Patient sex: F
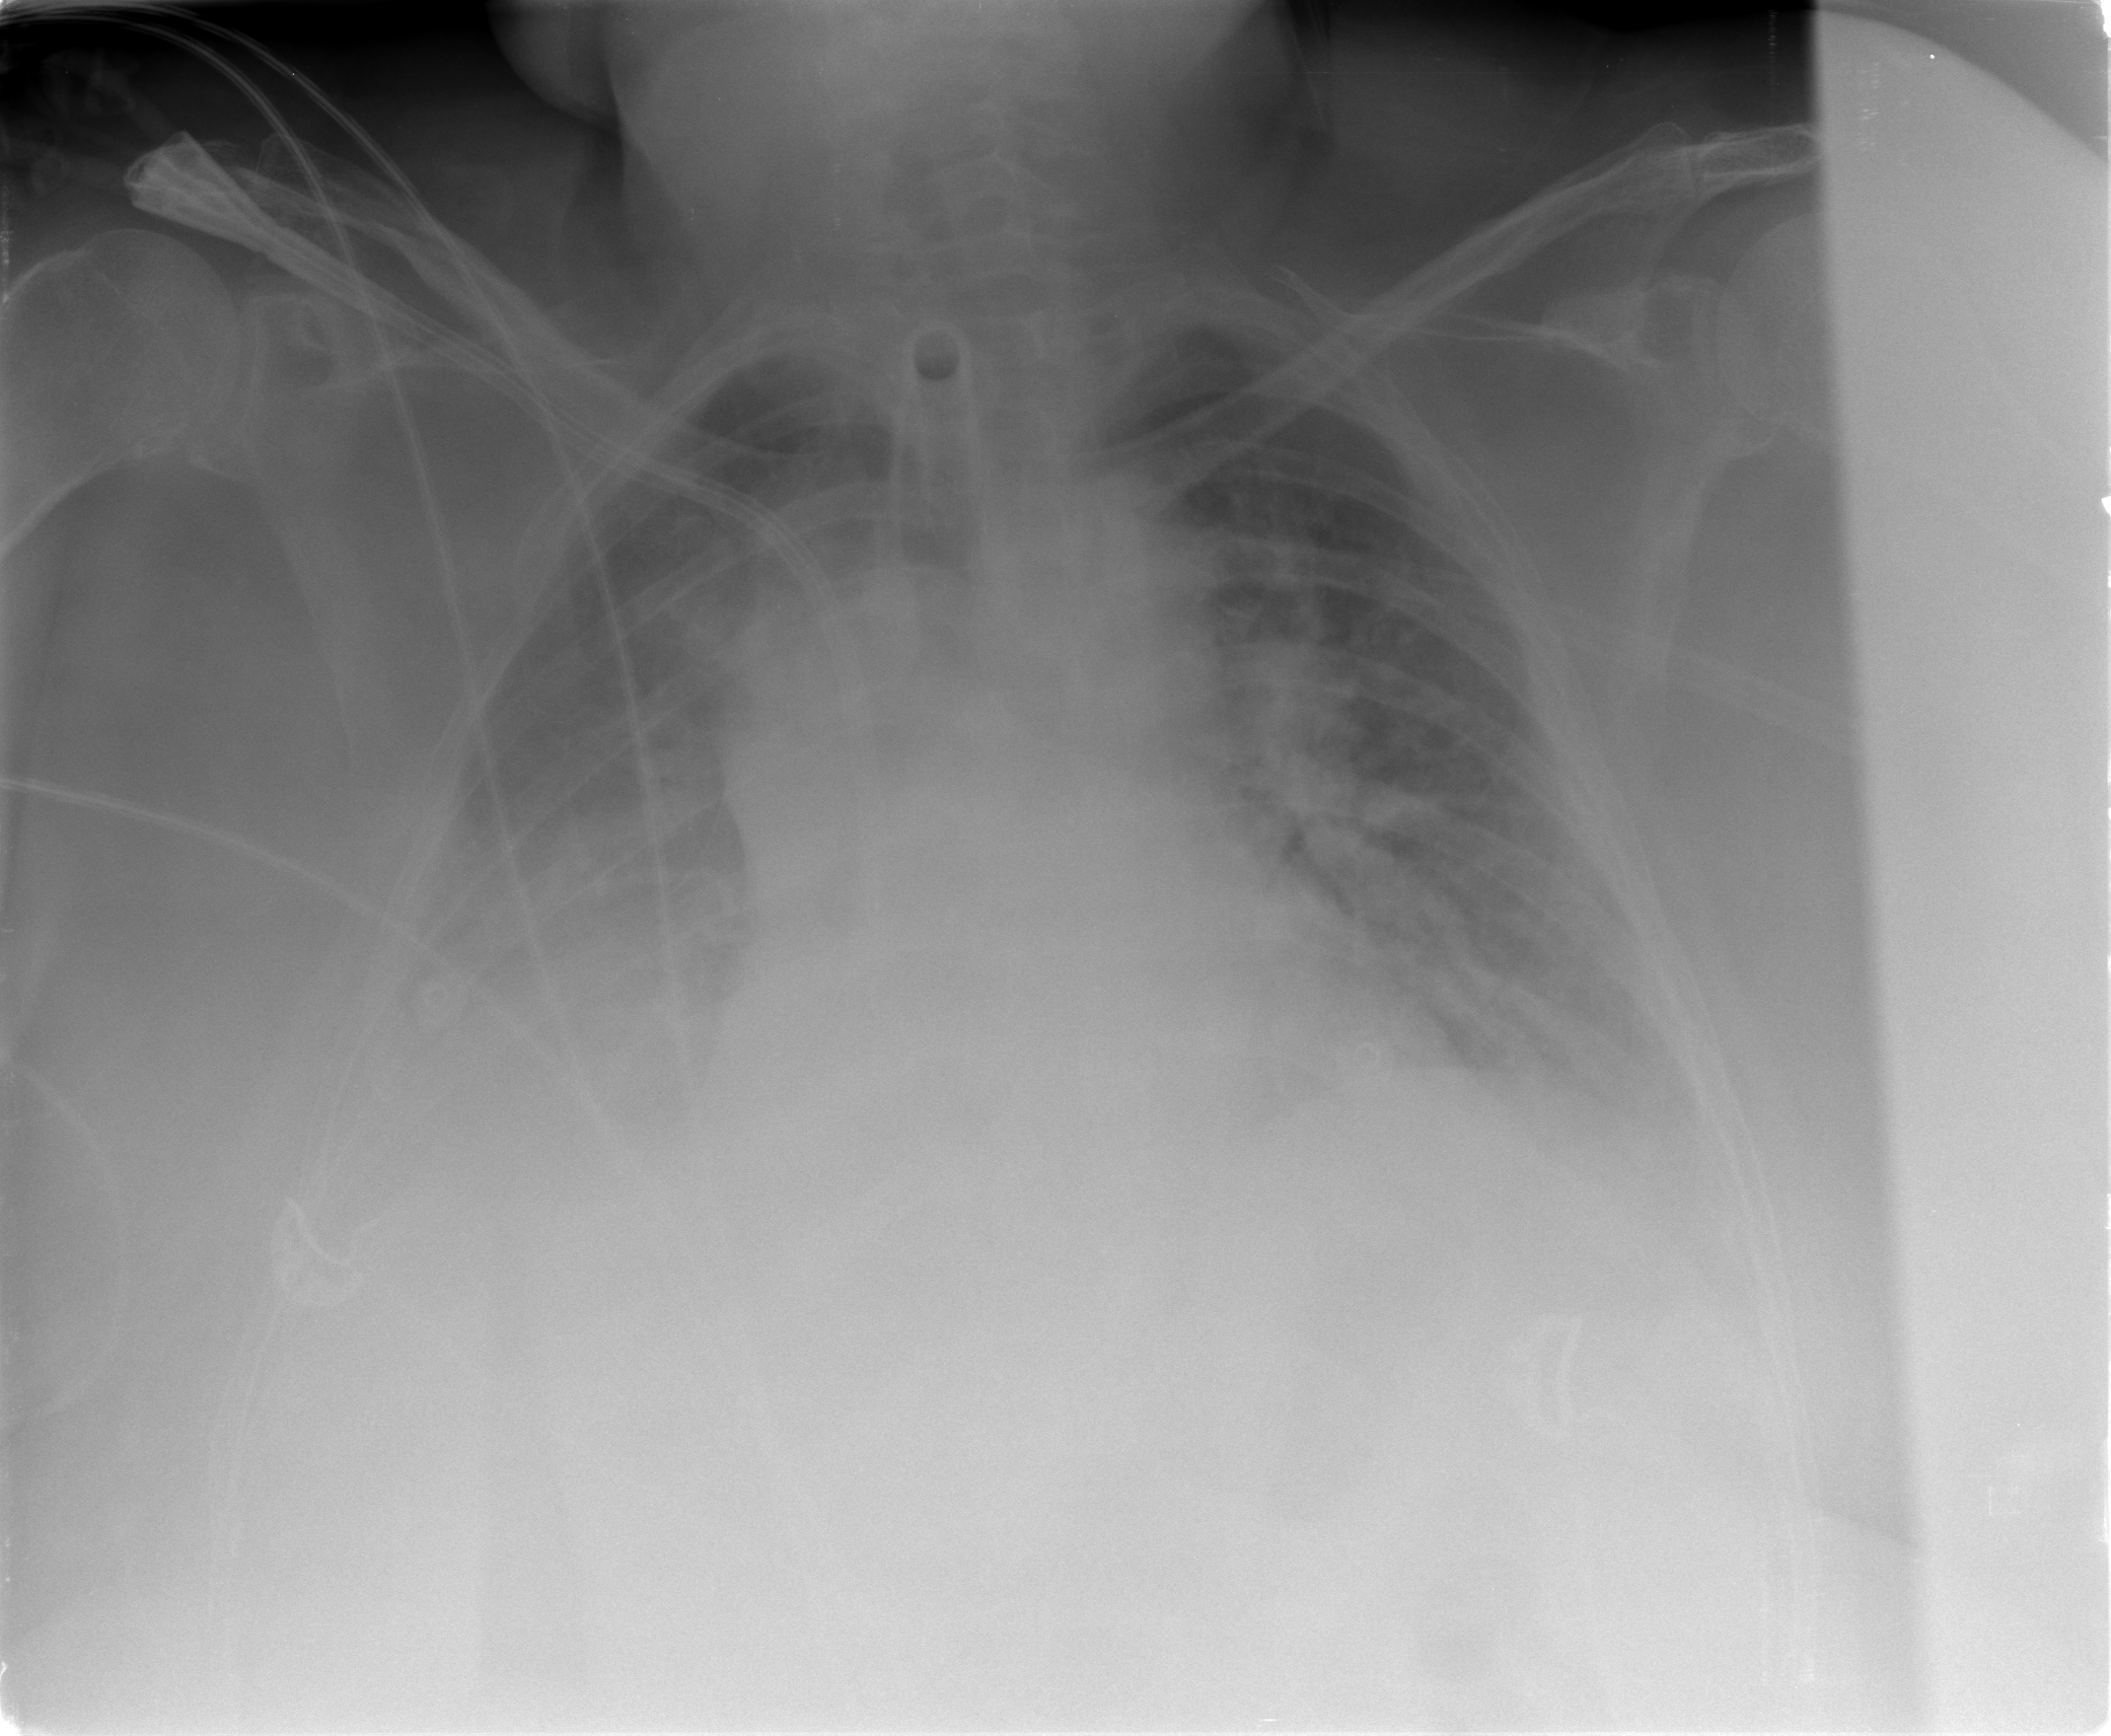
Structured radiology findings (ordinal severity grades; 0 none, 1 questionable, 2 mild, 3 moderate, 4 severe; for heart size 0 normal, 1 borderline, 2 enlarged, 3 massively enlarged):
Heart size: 2
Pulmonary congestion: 2
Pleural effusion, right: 2
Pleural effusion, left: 2
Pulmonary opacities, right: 0
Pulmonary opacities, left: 0
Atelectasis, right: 2
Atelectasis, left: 2